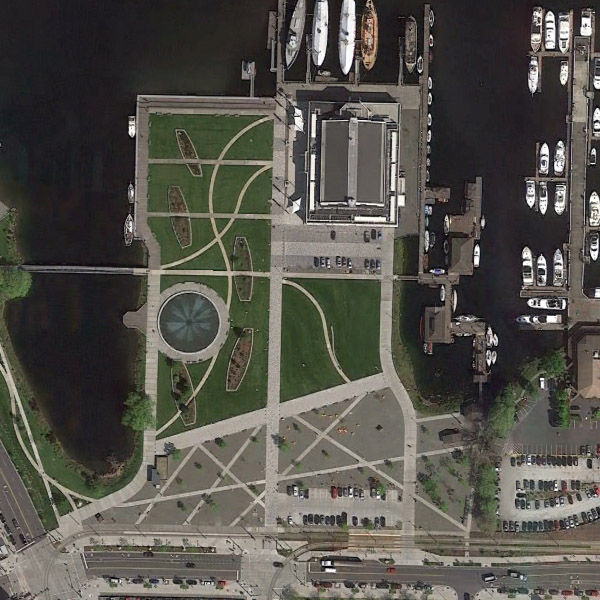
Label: Square